Question: I have the following class:
'''
public abstract class MyClass<T extends Object> {
protected T createNewFromData(Reader reader){
GSON.fromJSON(reader,T.class); // T.class isn't allowed :(
}
}
'''
How do I pass a Class<T> instance into there? Is there some wierd and wacky work around?
Is there a way to get a Class<T> reference other than from a pre-instantiated Object of type T? It won't let me do this either:
'''
T t = new T();
Class<T> klass = t.class;
'''
Interestingly, if I remove the "extends JSONOBjBase" from the class definition, I simply get an unchecked cast WARNING (no error). Is there another way to write how the cast is done?

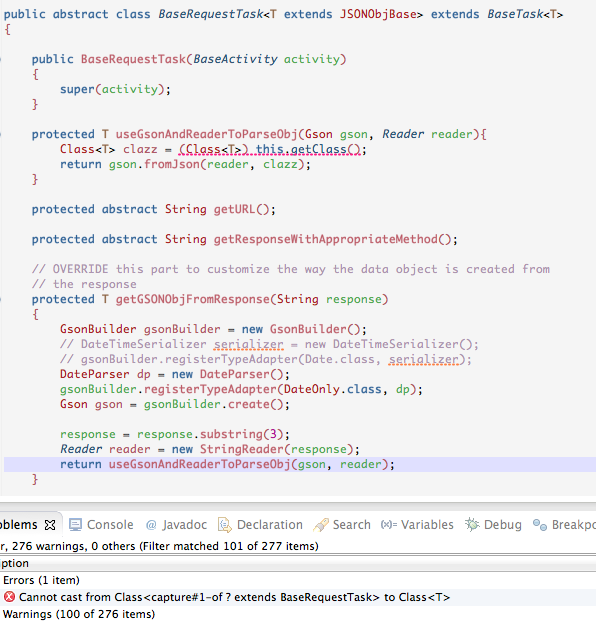
Answer: Or you can send the <URL> as a constructor argument and use that object instead of trying to get T.class.
'''
public abstract class MyClass<T extends Object> {
private Class<T> klass;
public MyClass(Class<T> klass) {
this.klass = klass;
}
protected T createNewFromData(Reader reader){
GSON.fromJSON(reader,klass);
}
}
'''